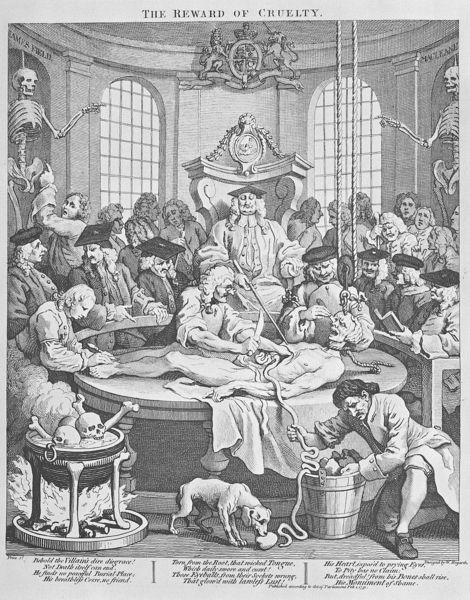
Titel: Die fünf Stufen der Grausamkeit
Künstler: William Hogarth
Schlagwörter: feuer, weiß, fenster, schwarz, tisch, hund, leiche, messer, schädel, renaissance, kübel, schrift, knochen, druck, stich, demonstration, arzt, untersuchung, wappen, skelett, totenkopf, lernen, eimer, totenschädel, innereien, ärzte, kessel, wissenschaft, gerippe, sektion, studenten, vorlesung, gebeine, hunf, darm, obduktion, skalpell, vivisektion, op, opduktion, shädel, doktoranten